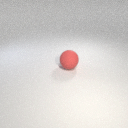
large red rubber sphere